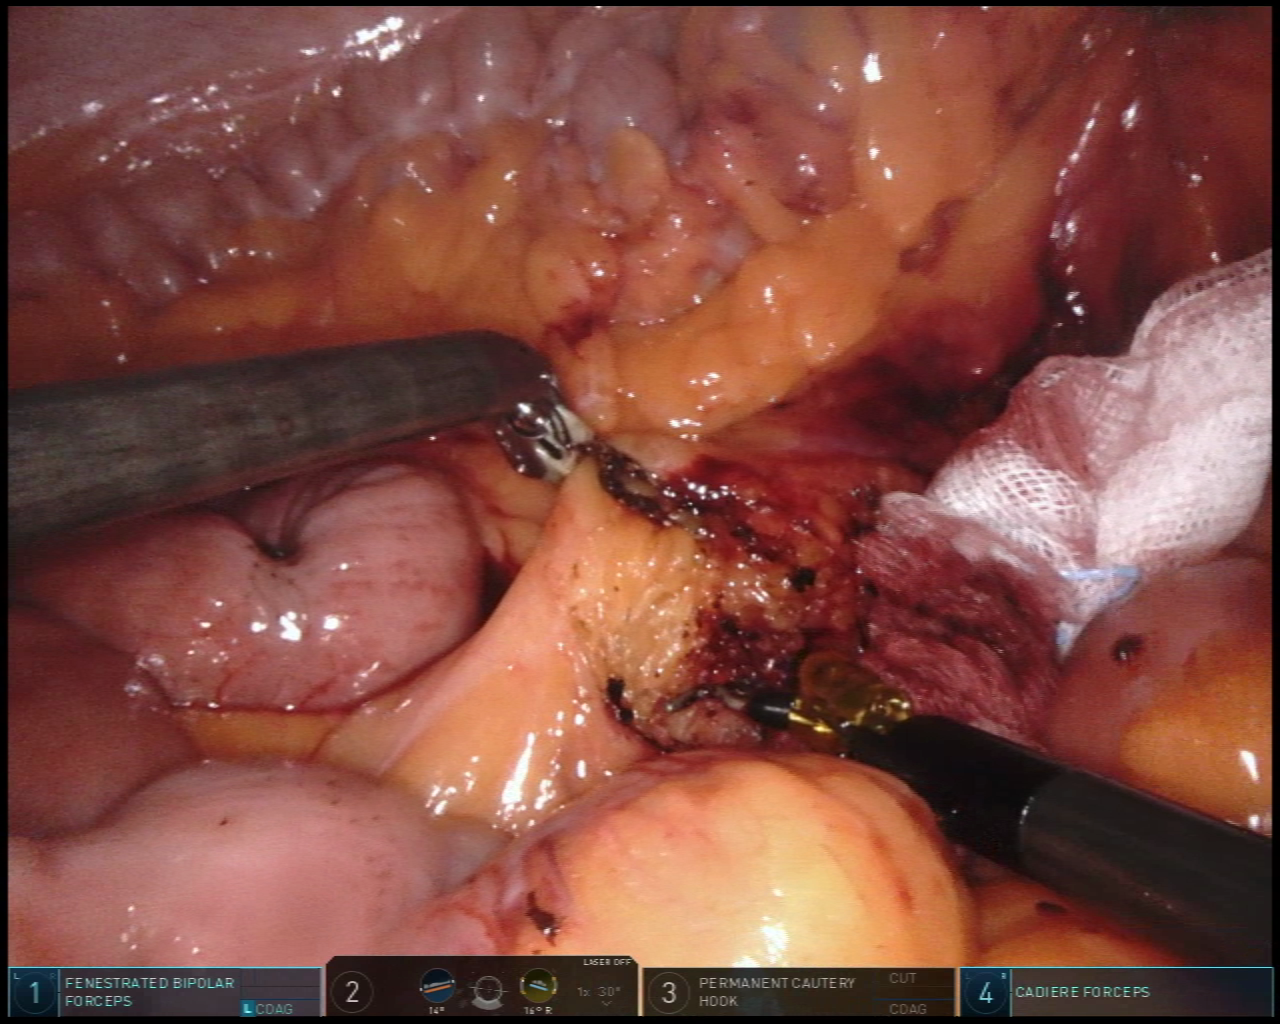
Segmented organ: small_intestine
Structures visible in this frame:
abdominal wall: yes
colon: yes
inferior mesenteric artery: no
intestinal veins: no
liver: no
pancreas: no
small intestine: yes
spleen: no
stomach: no
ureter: no
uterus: no
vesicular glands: no